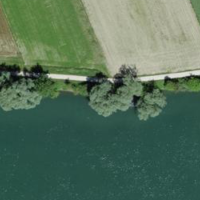
EUNIS habitat code: 15
Species observed at this site:
Alopochen aegyptiaca